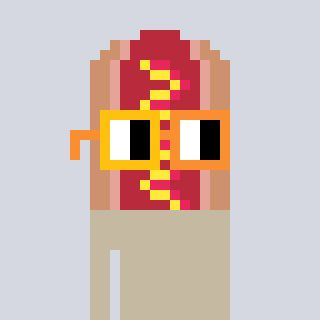
a pixel art character with square yellow and orange glasses, a hotdog-shaped head and a teal-colored body on a cool background